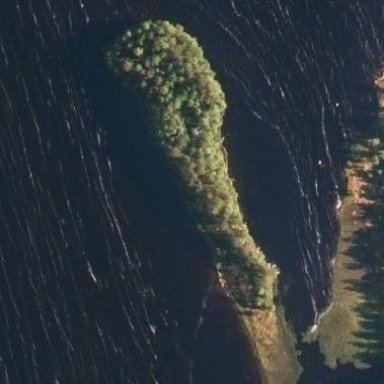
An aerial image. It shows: Image showing island.